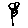
Label: flower